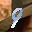
Label: 9